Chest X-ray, PA view. Patient: 48 years old, sex F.
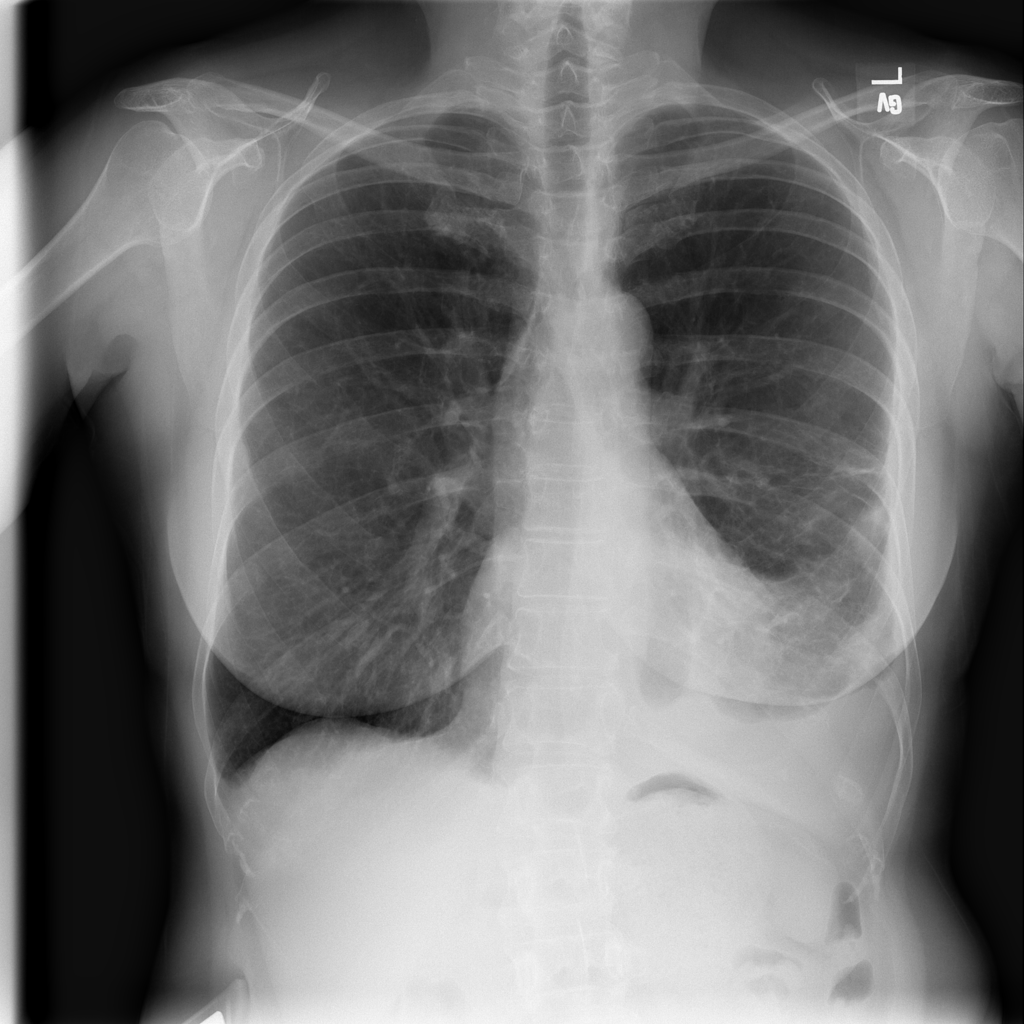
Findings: No Finding